Camera: DJI XT S
Date taken: 2019:12:25 16:10:22
Focal length: 19.0 mm
F-number: 1
Image size: 640x512
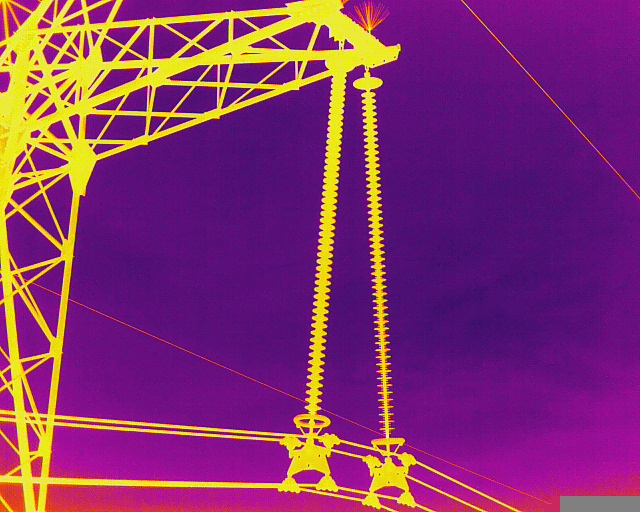